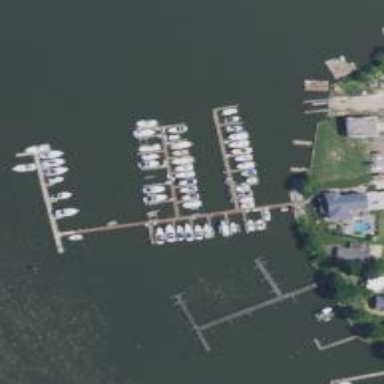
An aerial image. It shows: Man-made pier.